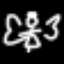
Label: angel